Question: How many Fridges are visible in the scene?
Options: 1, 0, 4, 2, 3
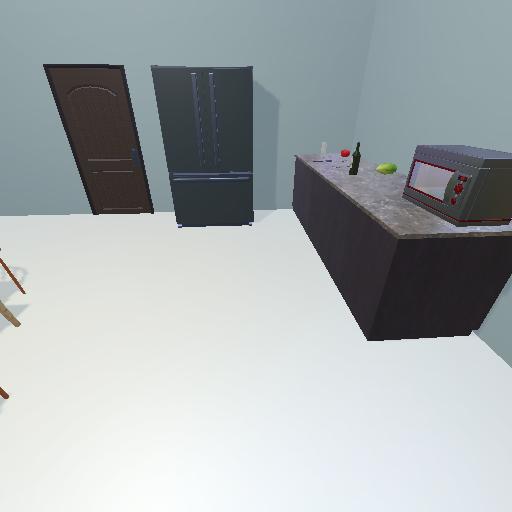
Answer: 1